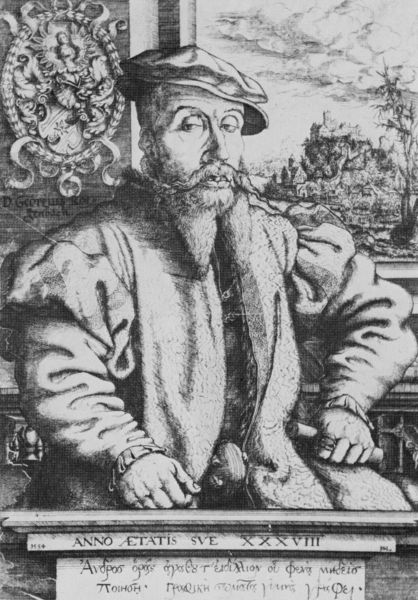
Titel: Bildnis des Georg Roggenbach
Künstler: Hanns Lautensack
Institution: (Seriendruck)
Schlagwörter: baum, berg, gemälde, hand, himmel, laub, mann, umhang, wolken, bäume, landschaft, stadt, daumen, fenster, finger, grau, hintergrund, hut, mund, nase, profil, schwarz, tisch, weiss, zeichnung, ausblick, blick, gürtel, schloss, wolke, haube, ornament, bart, jacke, kappe, mütze, schnurrbart, wand, architektur, arme, augen, falten, kragen, pelz, ärmel, bildnis, herr, hände, portrait, porträt, spiegel, häuser, hügel, brüstung, auge, gewand, mantel, reich, händler, blatt, augenbrauen, frontal, puffärmel, renaissance, vornehm, oval, fell, holzschnitt, schrift, papier, italien, grafik, langeweile, ernst, inschrift, zahlen, verzierung, uhr, edel, oberkörper, ring, lider, kante, buch, burg, medaillon, ringe, druck, schraffur, stich, schwarzweiß, text, beschriftung, kranz, augenlider, spitzbart, pult, rom, rolle, wappen, armband, barett, pelzkragen, seitenblick, zähne, pelzmantel, halbporträt, griechisch, wams, fensterbank, schriftrolle, gelehrter, macht, wal, geldbeutel, emblem, kupferstich, latein, lateinisch, schrifttafel, lebensalter, seriendruck, gelangweilt, put, anno, keulenärmel, doktorenhut, händebart, wappenaugenlider, geldsack, abrt, reicher mann, 38, toque, schinkenärmel, 38 jahre, blick auf landschaft, männliche dominanz, abwertung